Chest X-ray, AP view. Patient: 56 years old, sex M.
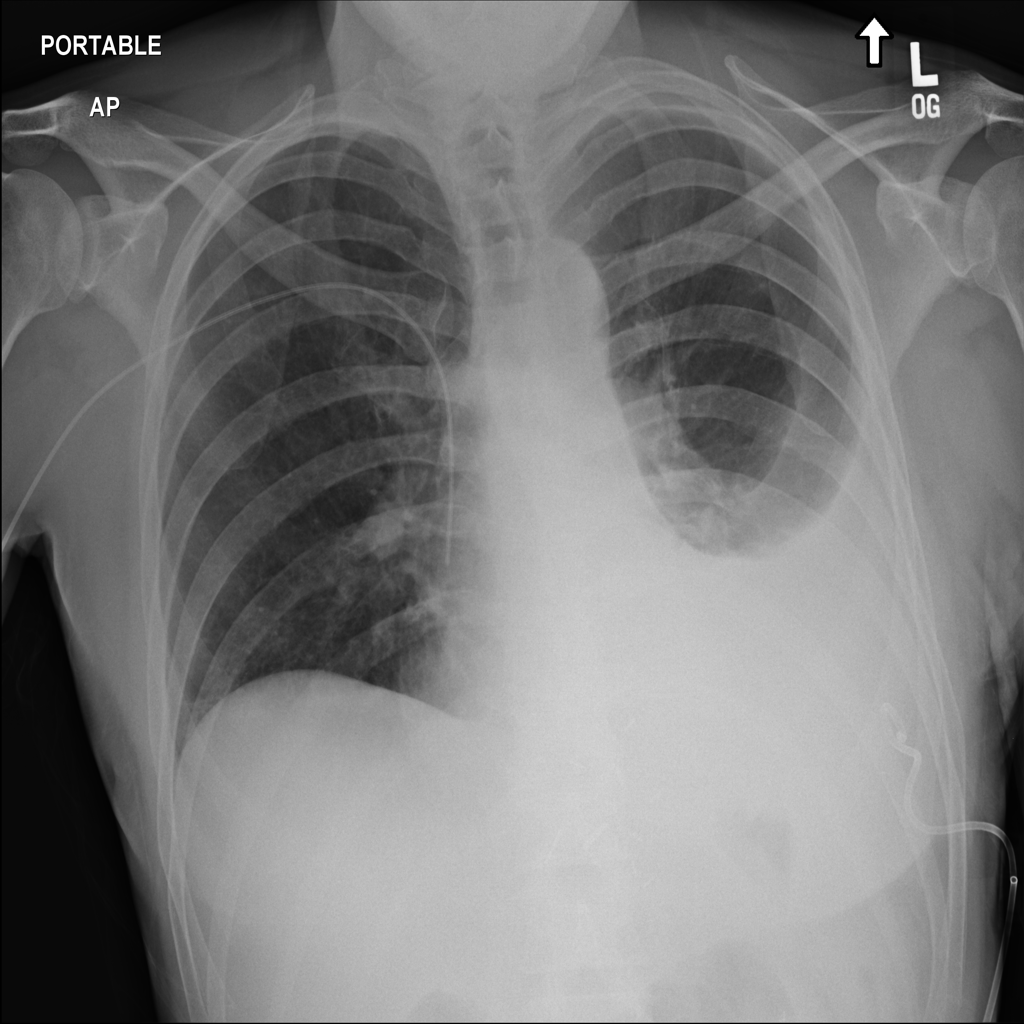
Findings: Effusion